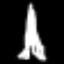
Label: The Eiffel Tower